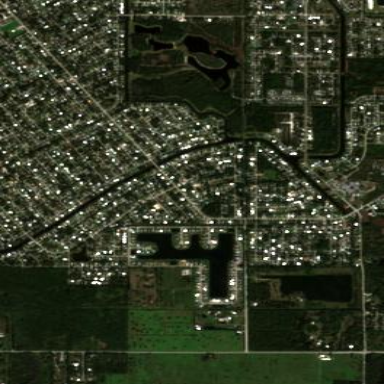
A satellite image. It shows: Single-family residential area.